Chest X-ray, AP view. Patient: 42 years old, sex F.
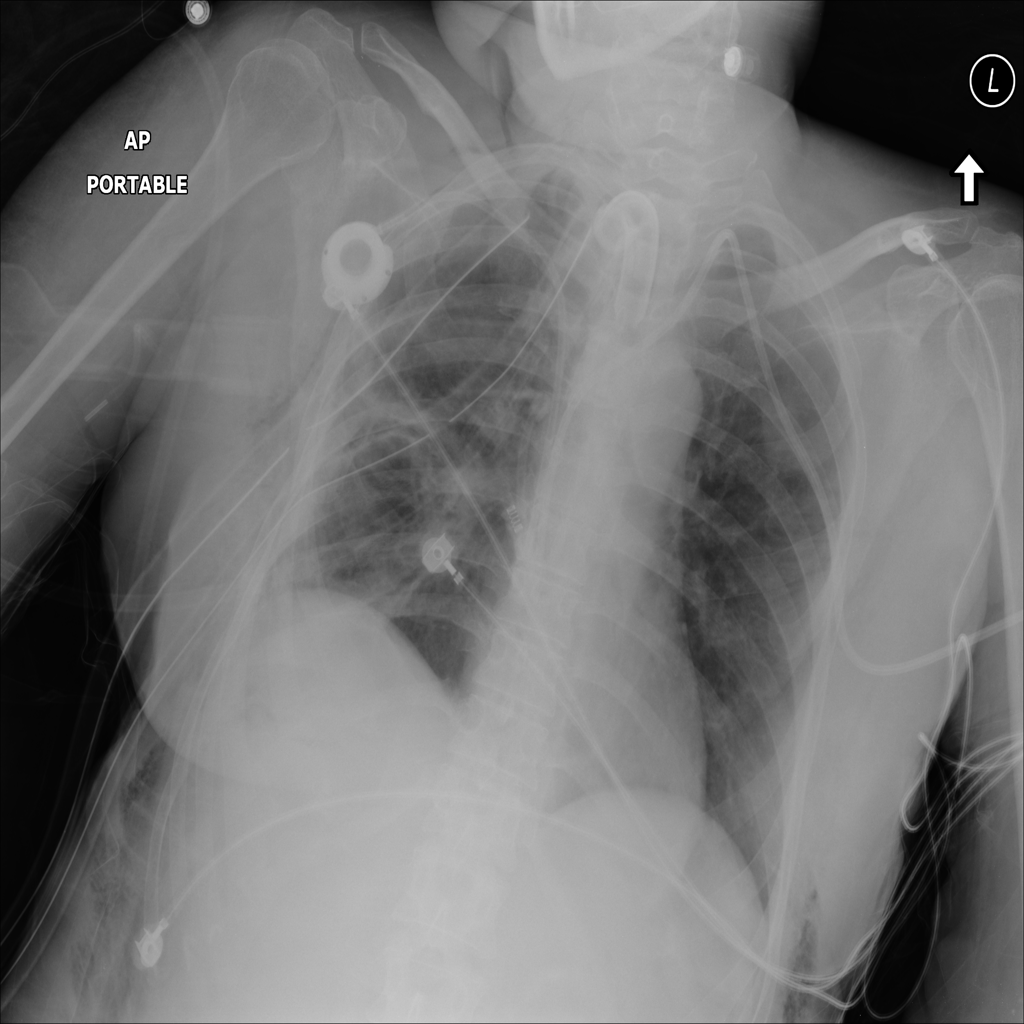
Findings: Effusion, Emphysema